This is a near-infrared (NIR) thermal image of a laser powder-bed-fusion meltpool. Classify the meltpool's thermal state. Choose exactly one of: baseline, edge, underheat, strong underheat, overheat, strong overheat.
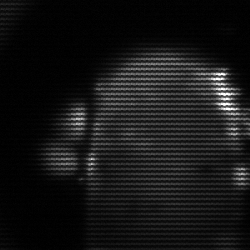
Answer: baseline